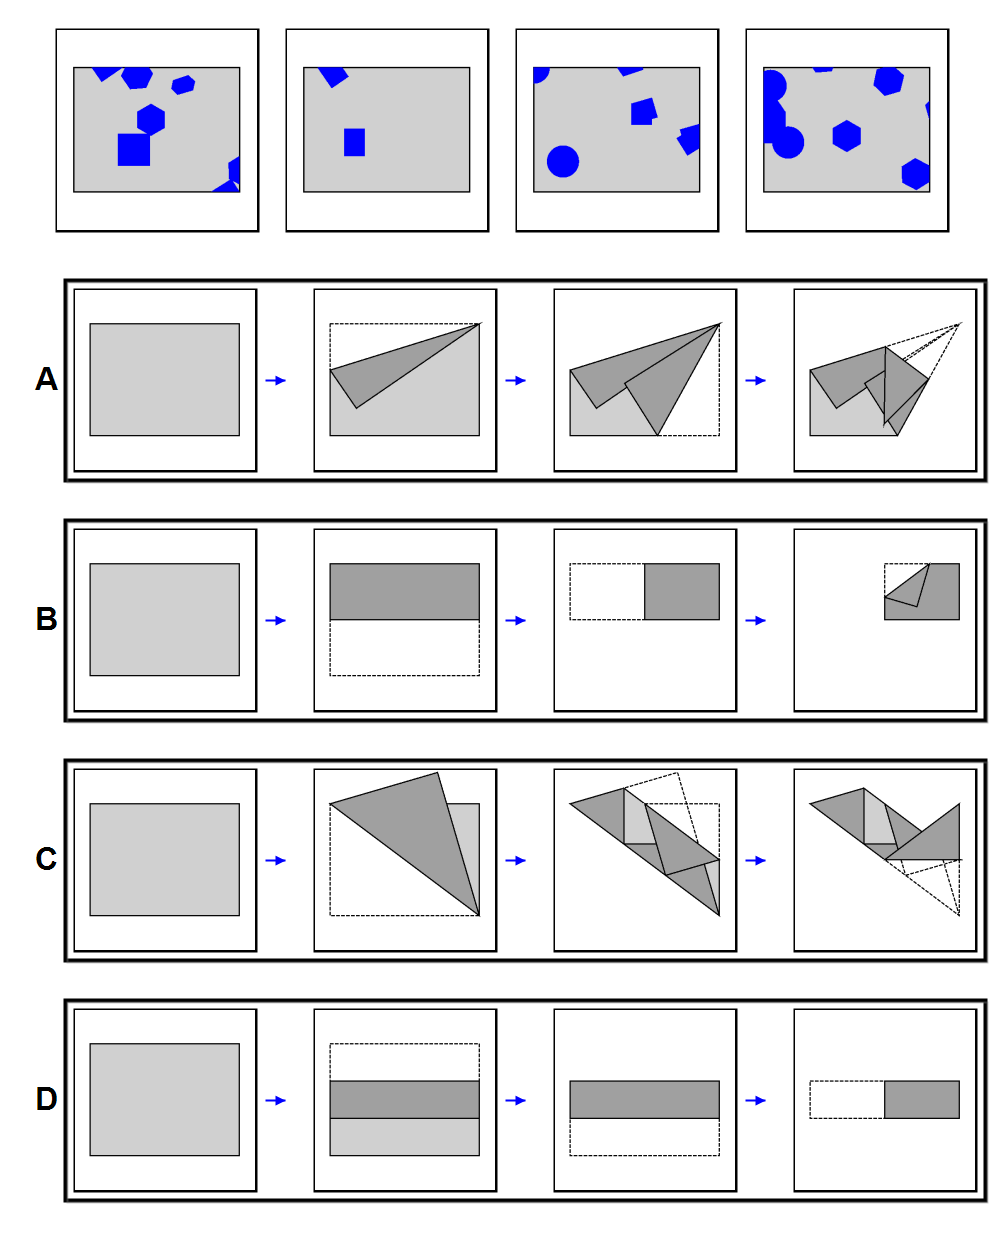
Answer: A